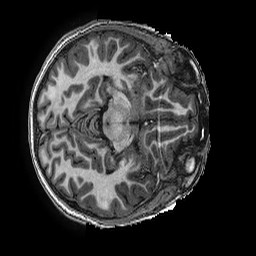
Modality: T1w
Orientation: axial
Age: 12
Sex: female
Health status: ill
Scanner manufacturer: ge
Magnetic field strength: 3 T
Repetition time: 0.00766 s
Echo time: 0.003476 s